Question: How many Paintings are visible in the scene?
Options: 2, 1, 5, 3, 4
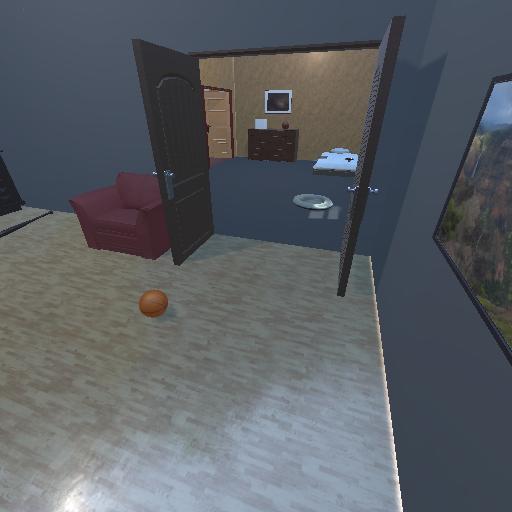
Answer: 2